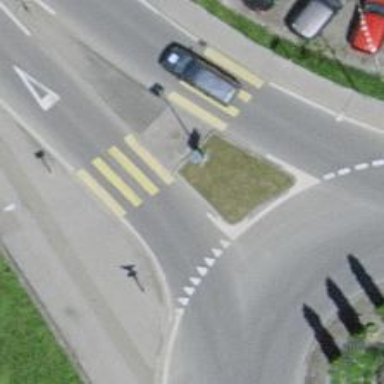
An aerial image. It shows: Marked road crossing with pedestrian island.